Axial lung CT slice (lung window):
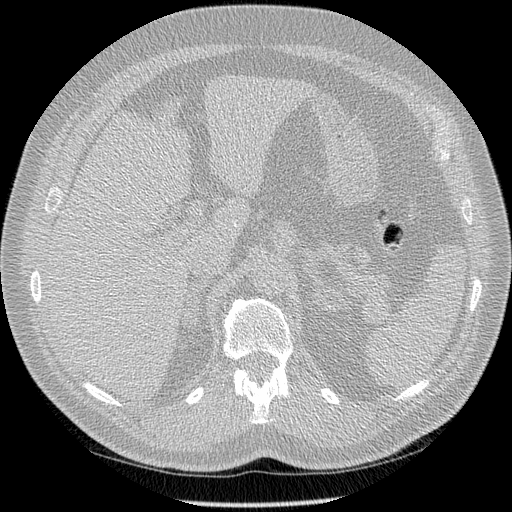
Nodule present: no